Aerial crown-view tile of a tropical tree (Barro Colorado Island, Panama), acquired 20250616:
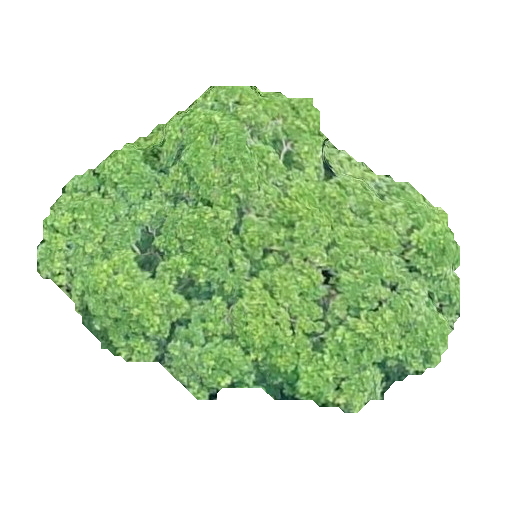
Species: Simarouba amara
GBIF accepted scientific name: Simarouba amara
Crown area: 137.232 m²